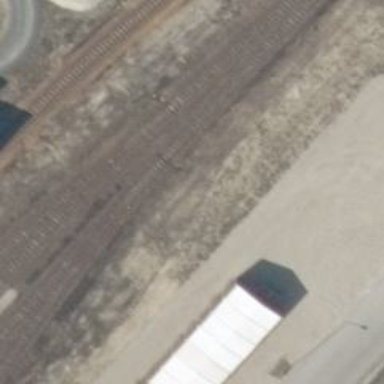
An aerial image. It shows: Unused railway yard.